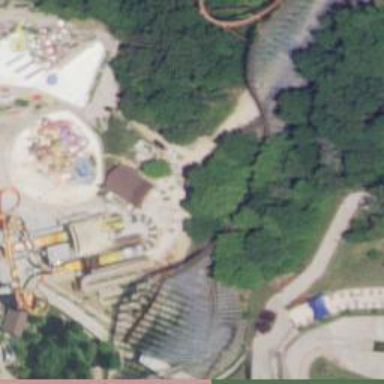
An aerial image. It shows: Water slide attraction.